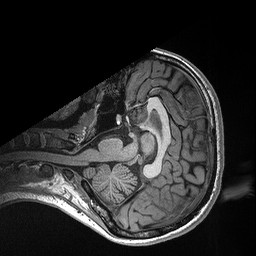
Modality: T1w
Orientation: axial
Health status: healthy
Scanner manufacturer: siemens
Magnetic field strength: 3 T
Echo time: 0.00298 s